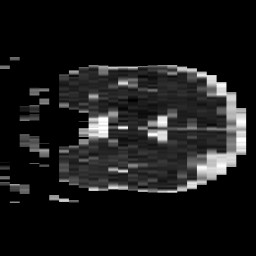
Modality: ADC
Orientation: coronal
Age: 59
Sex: male
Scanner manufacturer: philips
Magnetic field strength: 3 T
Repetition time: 4.139 s
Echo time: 0.06119 s